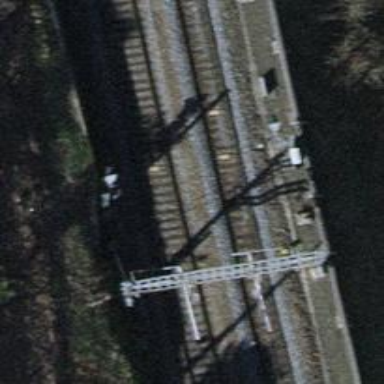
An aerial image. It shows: Railway signal.